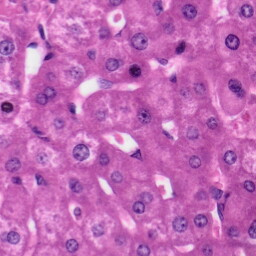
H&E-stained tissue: Liver